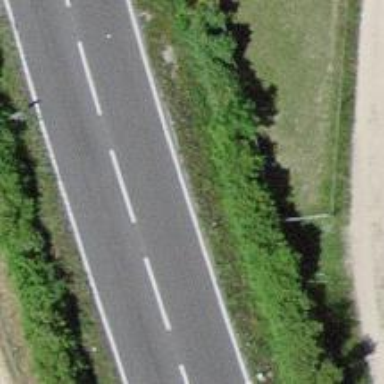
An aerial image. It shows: Secondary road with asphalt surface.